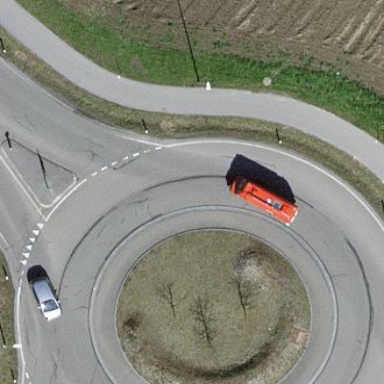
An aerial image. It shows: Secondary road made of asphalt leading to roundabout.